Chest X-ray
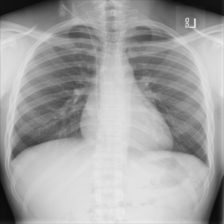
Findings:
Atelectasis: negative
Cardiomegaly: negative
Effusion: negative
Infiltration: negative
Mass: negative
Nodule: negative
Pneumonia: negative
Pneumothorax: negative
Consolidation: negative
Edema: negative
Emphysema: negative
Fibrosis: negative
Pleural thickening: negative
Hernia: negative